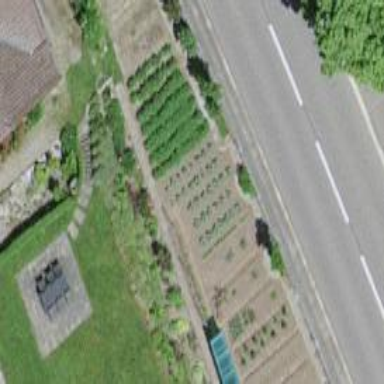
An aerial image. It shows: Garden that is leisure land.